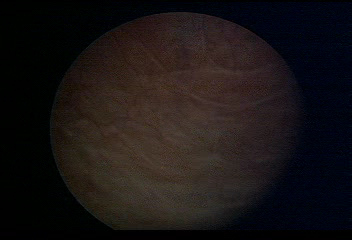
Modality: WLC
Class: Normal mucosa
Bladder cancer association: No